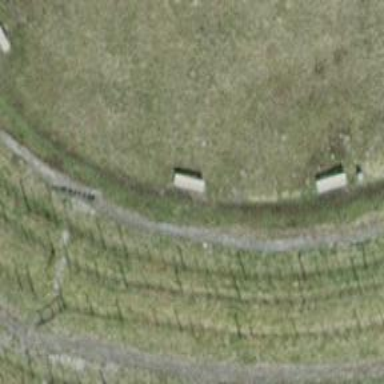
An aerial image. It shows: Bench.